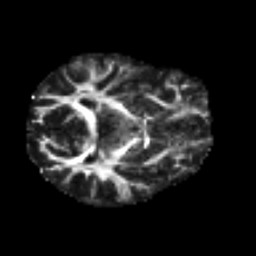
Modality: FA
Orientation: axial
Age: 32
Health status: ill
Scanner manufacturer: philips
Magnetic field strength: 3 T
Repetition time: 9 s
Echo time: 0.127 s